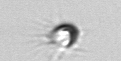
Label: Balanion